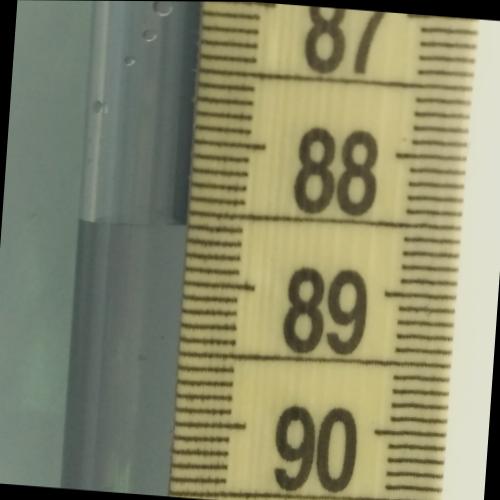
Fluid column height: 88.6 cm